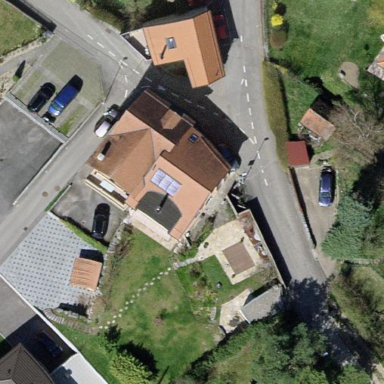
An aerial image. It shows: Semi-detached house.